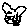
Label: cat